Question: I am currently working on send mail in codeigniter below are details of smtp but I am getting error how to solve this issue some posts on stackoverflow asked to make some modifications in php.ini still getting same issue.
'''
$config = Array(//for gmail Settings
'protocol' => 'smtp',
'smtp_host' => 'ssl://smtp.gmail.com',
'smtp_port' => 465,
'smtp_user' => 'xyz@gmail.com', // user details
'smtp_pass' => 'xyzxyz', // password
'mailtype' => 'html',
'charset' => 'iso-8859-1',
'wordwrap' => TRUE
);
$this->load->library('email', $config);
$this->email->set_header('MIME-Version', '1.0; charset=utf-8');
$this->email->set_header('Content-type', 'text/html');
$this->email->set_newline("
");
$this->email->from('xyz@gmail.com@gmail.com', 'xyz.com'); //sender's email
$this->email->to($email); // change it to yours
$this->email->subject('Password reset email');
$message = "<h2>You have requested to reset password</h2>";
$message .= "<a href='" . base_url('controller') . "/" . "methodname/" . $reset . "'> Click here to reset your password</a>";
$this->email->message($message);
$send = $this->email->send();
'''

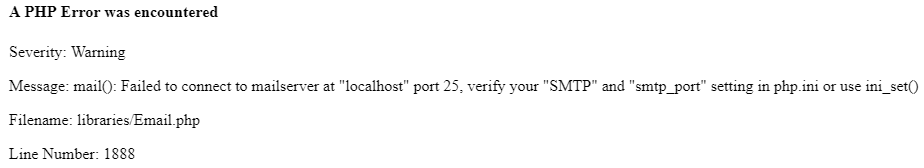
Answer: This config helped me to solve my issue
'''
$config = array(
'protocol' => 'smtp',
'smtp_host' => 'smtp.gmail.com',
'smtp_port' => 465,
'smtp_crypto' => 'ssl',
'smtp_timeout' => '30',
'smtp_user' => 'xyz@gmail.com', // your smtp user
'smtp_pass' => 'xyzxyz', // your smtp password
'wordwrap' => TRUE
);
'''